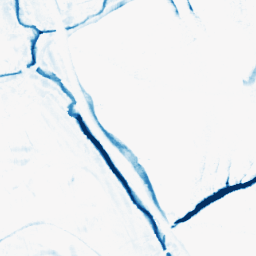
Category: morphological
Decomposition family: morphological_square
Decomposition parameters: operation: closing
size: 10
Upsampling method: linear_exact
Upsampling parameters: scale: 8
Upsampling scale: 8